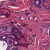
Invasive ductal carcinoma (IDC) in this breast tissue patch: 1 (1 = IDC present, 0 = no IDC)